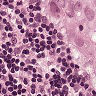
Metastatic tissue present: yes